Field crop: tomato
Growth stage: 1
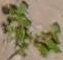
Species: portulaca